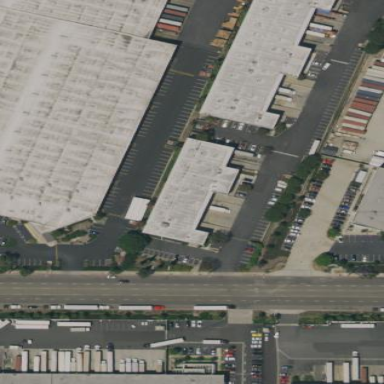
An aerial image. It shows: Warehouse building.